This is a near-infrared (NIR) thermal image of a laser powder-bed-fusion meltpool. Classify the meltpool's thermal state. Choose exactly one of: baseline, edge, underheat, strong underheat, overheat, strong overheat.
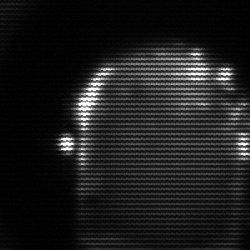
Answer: baseline